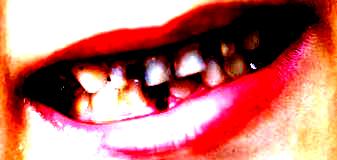
Condition: hypodontia